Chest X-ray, AP view. Patient: 39 years old, sex M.
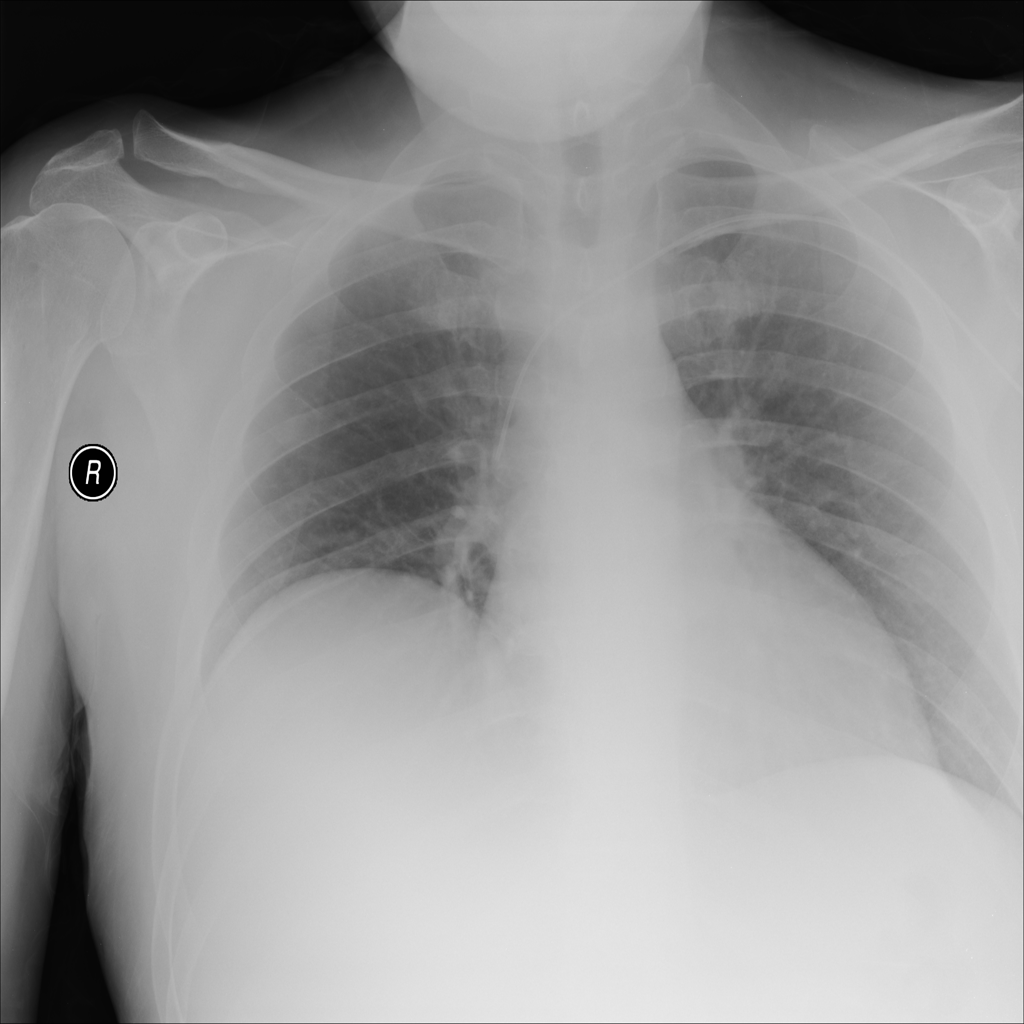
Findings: No Finding